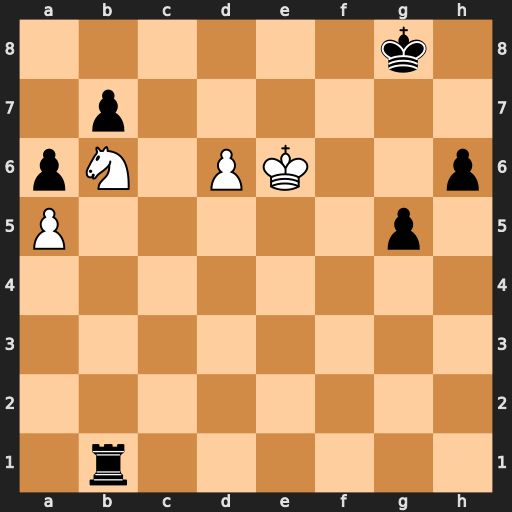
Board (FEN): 6k1/1p6/pN1PK2p/P5p1/8/8/8/1r6
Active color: w
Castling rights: -
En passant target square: -
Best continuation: d7 Re1+ Kd6 Kf7 d8=Q